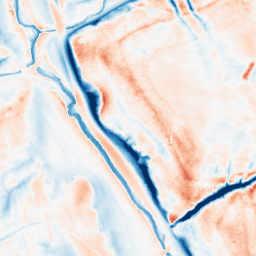
Category: classical
Decomposition family: gaussian_anisotropic
Decomposition parameters: sigma_x: 10
sigma_y: 5
Upsampling method: sinc_hamming
Upsampling parameters: scale: 8
kernel_size: 16
Upsampling scale: 8